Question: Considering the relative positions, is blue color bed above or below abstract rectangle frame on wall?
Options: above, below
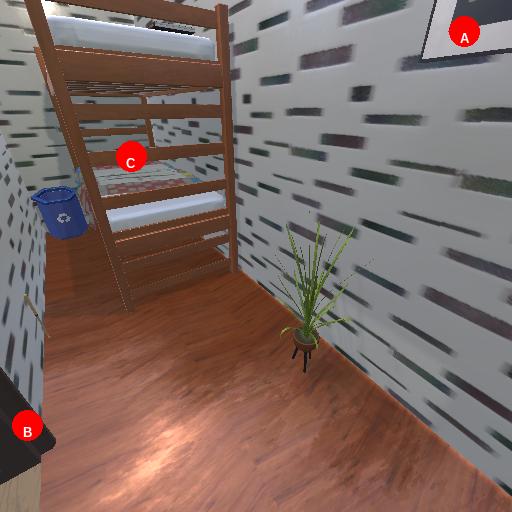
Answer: above